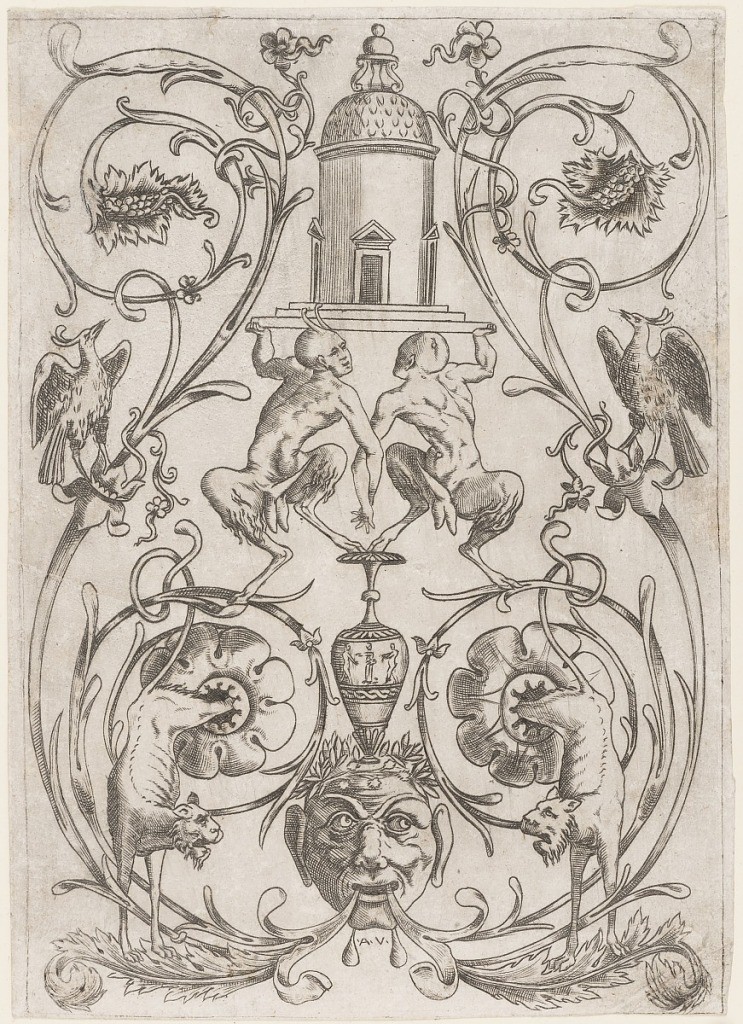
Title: Grotesque Ornament with Satyrs, from a set of twenty ornament panels
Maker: Agostino Veneziano, Italian, ca. 1490 - after 1536
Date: ca. 1530–1535
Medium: Engraving on laid paper
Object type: Print
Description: Vertical rectangle showing a symmetrical grotesque composition of arabesques, satyrs, lions and birds. At bottom, a mask. At top, a circular architectural structure.